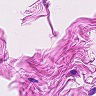
Metastatic tissue present: no